Question: By default, tick-labels are aligned on the subplot axis they belong to.
Is it possible to align the labels so they are centered between two subplots, instead?
'''
import numpy as np
import matplotlib.pyplot as plt
data = [7, 2, 3, 0]
diff = [d - data[0] for d in data]
y = np.arange(len(data))
ax1 = plt.subplot(1, 2, 1)
ax1.barh(y, diff)
ax1.set_yticks(y + 0.4)
ax1.yaxis.set_major_formatter(matplotlib.ticker.NullFormatter())
ax2 = plt.subplot(1, 2, 2)
ax2.barh(y, data)
ax2.set_yticks(y + 0.4)
ax2.set_yticklabels(['reference', 'something', 'something else', 'nothing', ])
plt.tight_layout()
plt.show()
'''

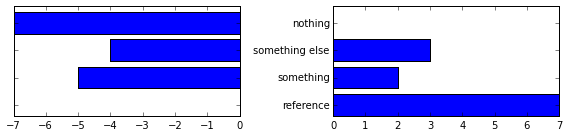
Answer: Here is a working, but not very convenient way of doing so. You can provide a 'position' keyword when setting the 'xticklabels'. This allows you to use a negative offset in axes coordinates. If you set the position of the axes, and the spacing between them manually, you can calculate what this negative offset needs to be for the labels to be exactly in the center between the two axes.
Given your example data:
'''
fig = plt.figure(figsize=(10, 2), facecolor='w')
fig.subplots_adjust(wspace=0.2)
ax1 = fig.add_axes([0.0, 0, 0.4, 1])
ax2 = fig.add_axes([0.6, 0, 0.4, 1])
ax1.barh(y, diff, align='center')
ax1.set_yticks(y)
ax1.yaxis.set_major_formatter(matplotlib.ticker.NullFormatter())
ax2.barh(y, data, align='center')
ax2.set_yticks(y)
ax2.set_yticklabels(['reference', 'something', 'something else', 'nothing', ],
ha='center', position=(-0.25, 0))
'''

The axes both have a width of 0.4 in figure coordinates, and they are spaced with 0.2. That means the labels would have to be at 0.5 in figure coordinates. Since the second axes starts at 0.6, it would need an offset in figure coordinates of -0.1. Unfortunately the position should be given in axes coordinates. The axes is 0.4 wide, so a quarter of the axes width is 0.1 in figure coordinates. That means specifying an offset of a negative quarter, -0.25, would place the labels right between the two axes. I hope that makes sense.....
Note that i have center the 'yticklabels' with 'ha='center''. And also centered your bars, so you dont have to specify the offset anymore when setting the 'ticks'.
edit:
You could do it automatically by reading the position of both axes.
'''
def center_ylabels(ax1, ax2):
pos2 = ax2.get_position()
right = pos2.bounds[0]
pos1 = ax1.get_position()
left = pos1.bounds[0] + pos1.bounds[2]
offset = ((right - left) / pos2.bounds[2]) * -0.5
for yt in ax2.get_yticklabels():
yt.set_position((offset, yt.get_position()[1]))
yt.set_ha('center')
plt.setp(ax2.yaxis.get_major_ticks(), pad=0)
fig, (ax1, ax2) = plt.subplots(1,2, figsize=(10,2))
fig.subplots_adjust(wspace=0.5)
ax1.barh(y, diff, align='center')
ax1.set_yticks(y)
ax1.yaxis.set_major_formatter(matplotlib.ticker.NullFormatter())
ax2.barh(y, data, align='center')
ax2.set_yticks(y)
ax2.set_yticklabels(['reference', 'something', 'something else', 'nothing'])
center_ylabels(ax1, ax2)
'''